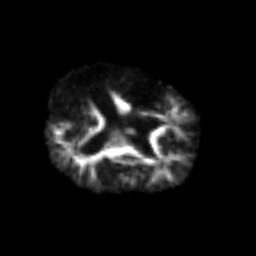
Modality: FA
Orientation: axial
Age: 67
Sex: male
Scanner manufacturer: siemens
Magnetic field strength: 3 T
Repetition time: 3.2 s
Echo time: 0.081 s